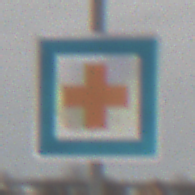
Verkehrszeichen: ErsteHilfe
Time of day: MorningAfternoon
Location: Outdoor (Nature)
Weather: Overcast
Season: Winter
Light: Natural